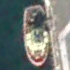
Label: Towing_vessel